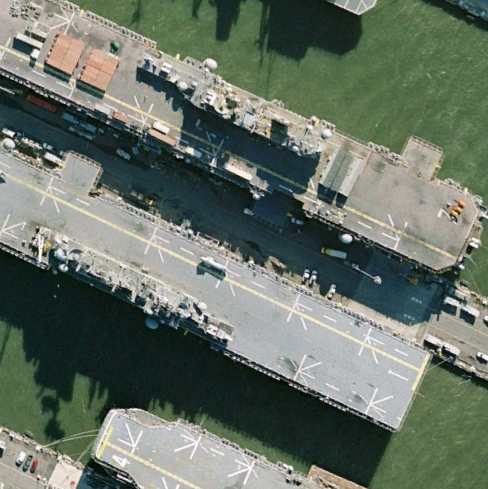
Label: assault